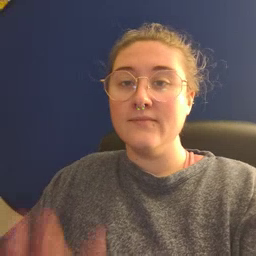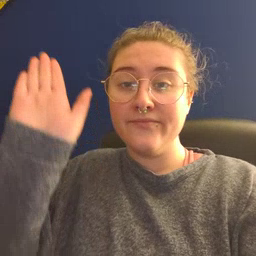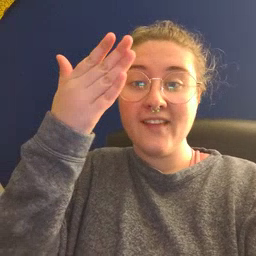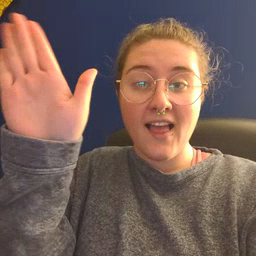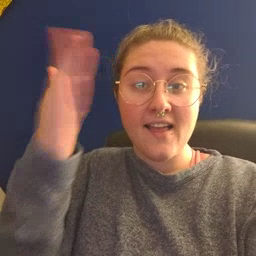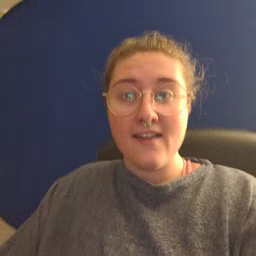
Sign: flag